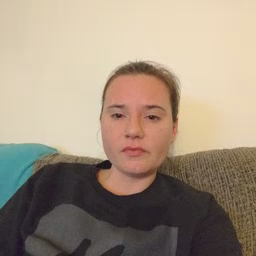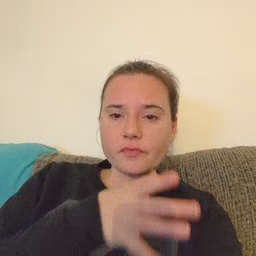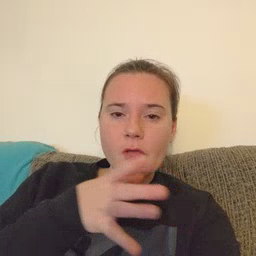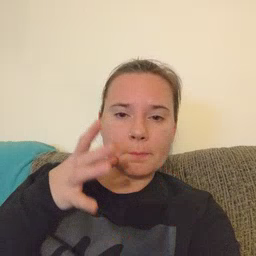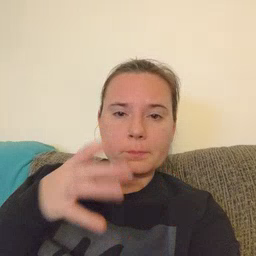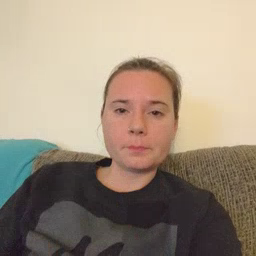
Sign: farm